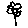
Label: flower